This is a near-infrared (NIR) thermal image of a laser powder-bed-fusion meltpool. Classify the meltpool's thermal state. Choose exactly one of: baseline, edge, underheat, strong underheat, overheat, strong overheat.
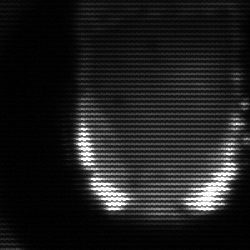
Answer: baseline